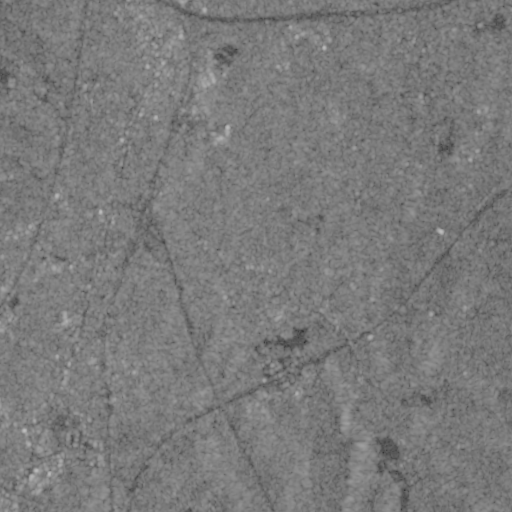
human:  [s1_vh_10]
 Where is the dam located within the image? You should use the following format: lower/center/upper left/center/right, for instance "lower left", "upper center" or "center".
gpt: The dam is located in the lower center of the image.
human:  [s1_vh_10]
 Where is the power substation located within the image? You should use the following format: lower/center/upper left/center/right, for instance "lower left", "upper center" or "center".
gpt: The power substation is located in the center left of the image.
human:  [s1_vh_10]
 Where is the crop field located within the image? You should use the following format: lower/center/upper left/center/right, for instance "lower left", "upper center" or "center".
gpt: There is no crop field in the image.

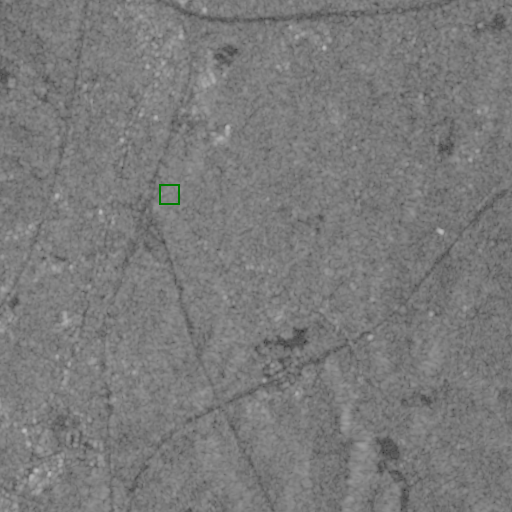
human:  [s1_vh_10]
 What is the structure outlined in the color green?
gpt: The structure outlined in green is a power substation.
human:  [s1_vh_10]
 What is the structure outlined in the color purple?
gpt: There is no purple outline.